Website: ulta-beauty
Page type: account-selection
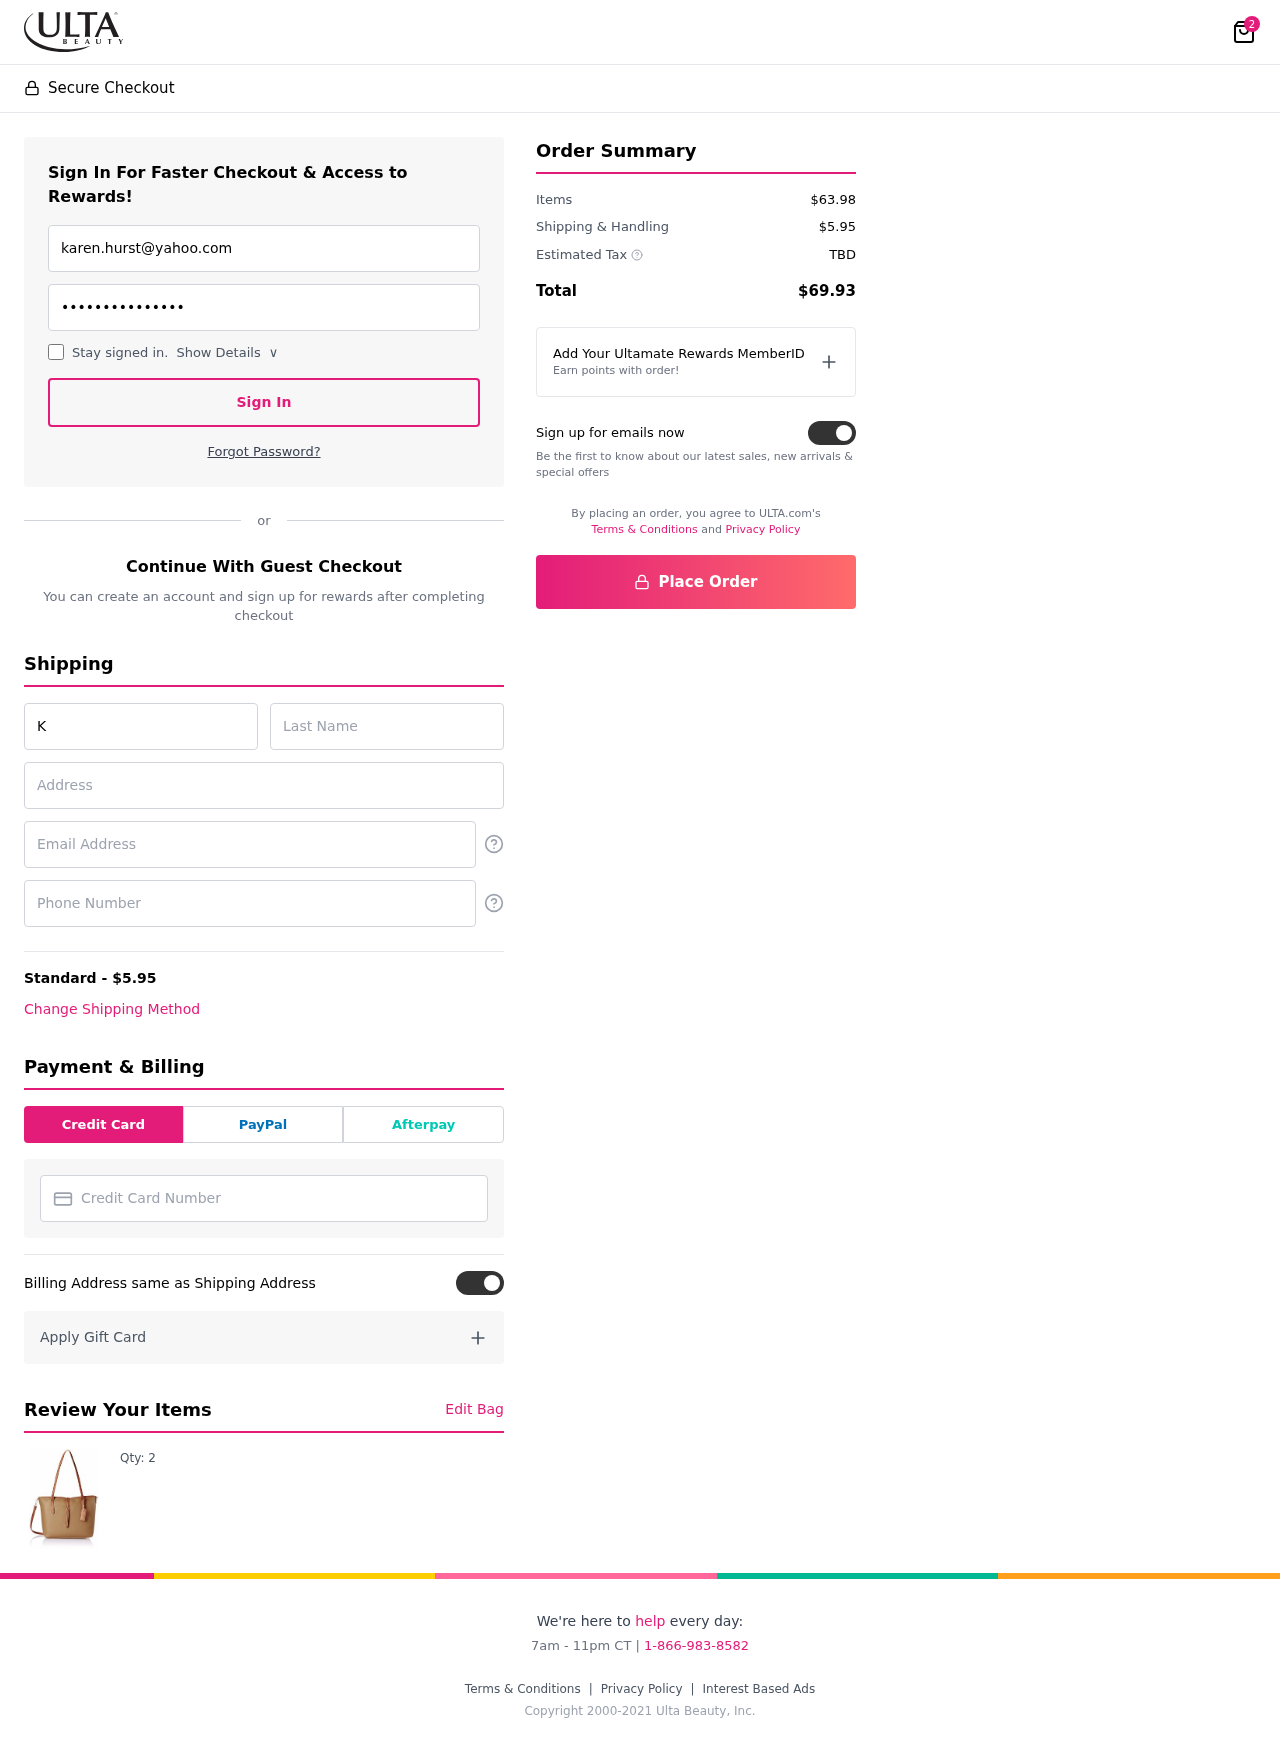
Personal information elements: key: PII_CARD_NUMBER
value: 6513 4046 8331 8761
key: PII_EMAIL
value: karen.hurst@yahoo.com
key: PII_EMAIL2
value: karen.hurst@yahoo.com
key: PII_FIRSTNAME
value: Karen
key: PII_LASTNAME
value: Hurst
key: PII_PHONE
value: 6474668357
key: PII_STREET
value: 8912 Ross Row Apt. 458
Product elements: key: PRODUCT1_QUANTITY
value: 2
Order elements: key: ORDER_NUM_ITEMS
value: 2
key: ORDER_SHIPPING_COST
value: $5.95
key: ORDER_SUBTOTAL
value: $63.98
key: ORDER_TAX
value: TBD
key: ORDER_TOTAL
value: $69.93